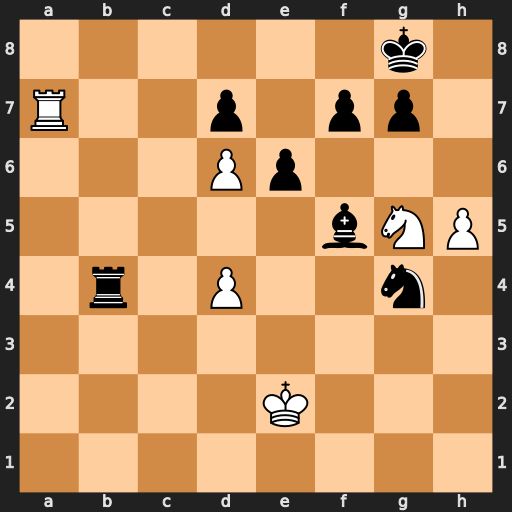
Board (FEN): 6k1/R2p1pp1/3Pp3/5bNP/1r1P2n1/8/4K3/8
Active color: w
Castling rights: -
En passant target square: -
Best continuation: Ra8+ Rb8 Rxb8#